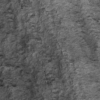
Label: not_dusty